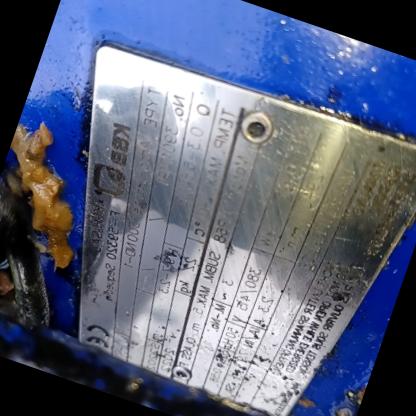
Klasa: tabliczka-znamionowa